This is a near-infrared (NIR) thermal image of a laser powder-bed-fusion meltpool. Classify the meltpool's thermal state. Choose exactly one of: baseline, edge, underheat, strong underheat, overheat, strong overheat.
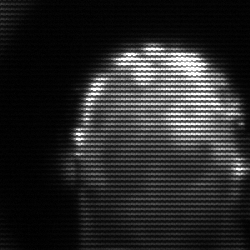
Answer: baseline